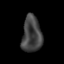
Tissue: lung
Cell type: T cells
Senescence score: 0.1861
Nuclear area (px): 689
Mean DAPI intensity: 67.115